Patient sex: M
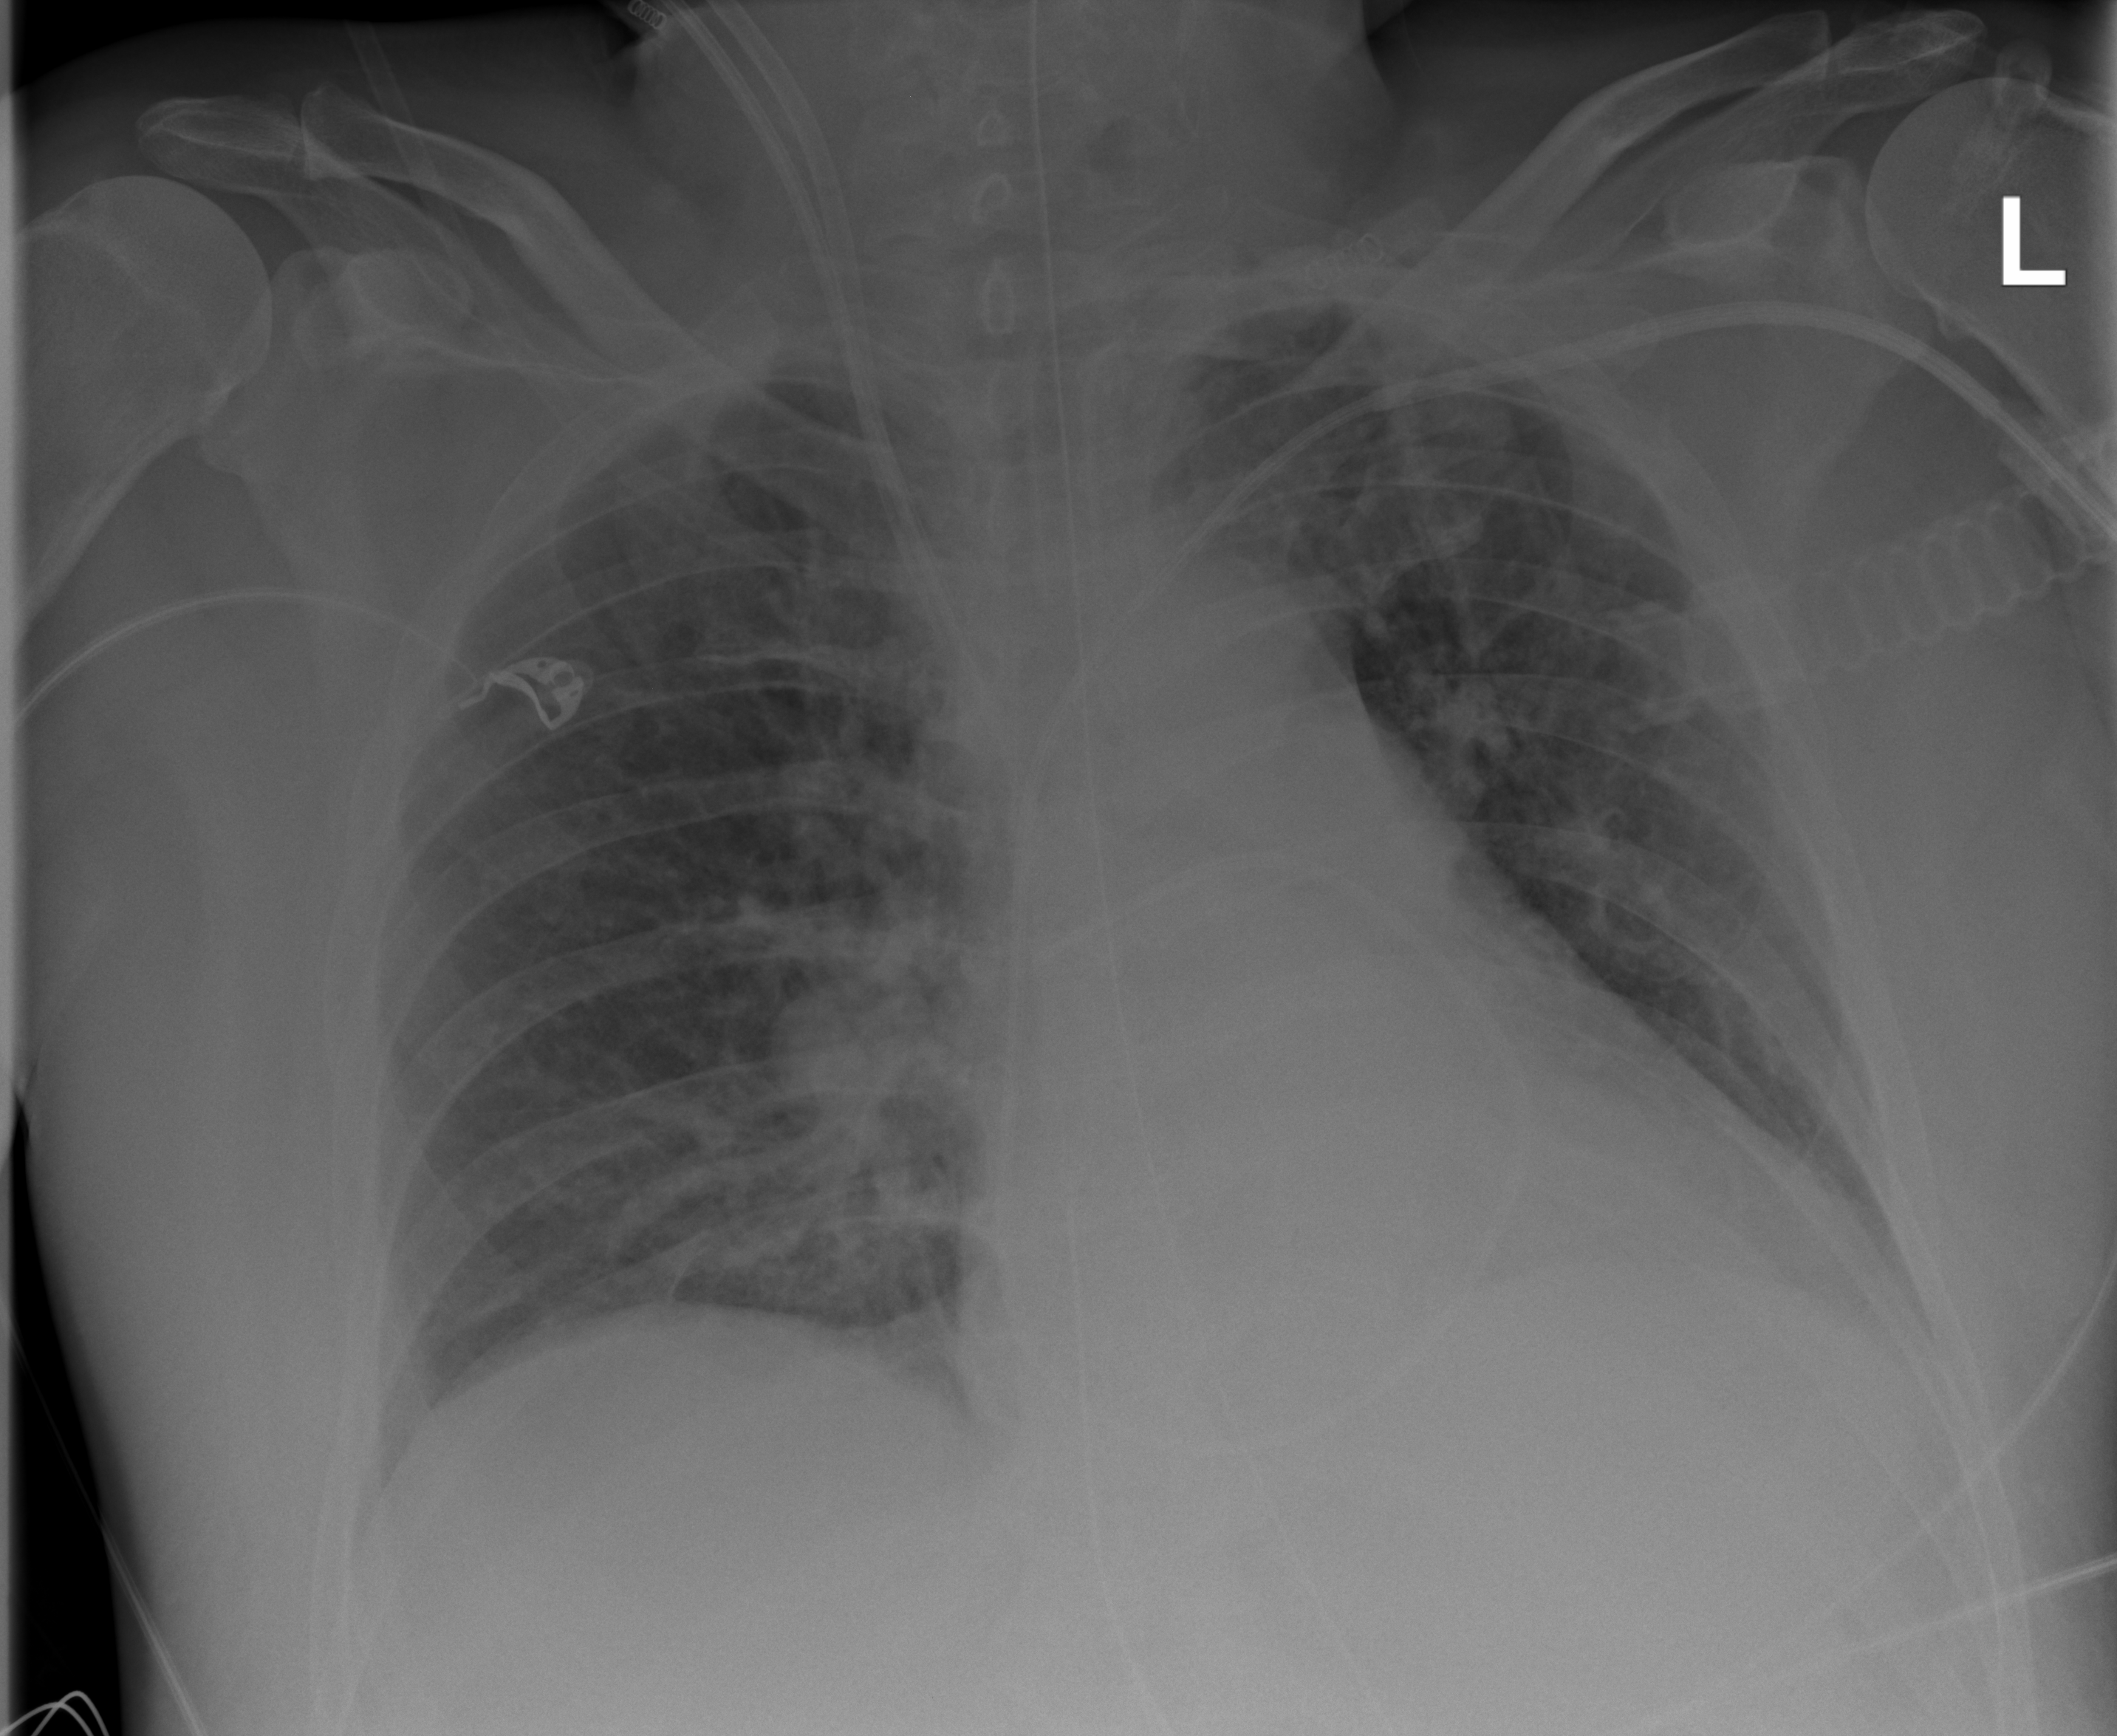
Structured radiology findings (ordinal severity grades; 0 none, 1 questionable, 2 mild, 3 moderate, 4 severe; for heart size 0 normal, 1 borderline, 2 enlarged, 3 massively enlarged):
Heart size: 2
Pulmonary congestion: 2
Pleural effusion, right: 0
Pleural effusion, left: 2
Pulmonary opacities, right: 2
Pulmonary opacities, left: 2
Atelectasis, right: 2
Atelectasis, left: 2